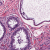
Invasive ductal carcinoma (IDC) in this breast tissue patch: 0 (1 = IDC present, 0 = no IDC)